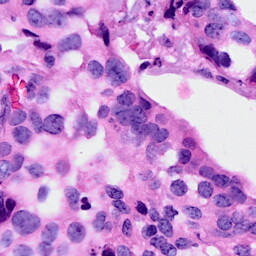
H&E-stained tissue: Breast